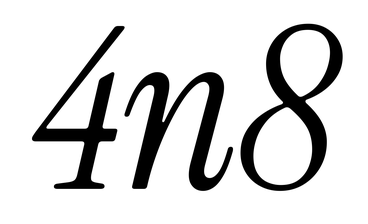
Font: InstrumentSerif-Italic